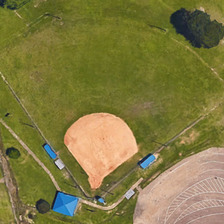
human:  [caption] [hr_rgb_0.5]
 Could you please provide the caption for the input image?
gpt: several green trees are near a baseball field .

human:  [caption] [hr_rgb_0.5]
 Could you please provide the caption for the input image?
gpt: several green trees are near a baseball field .

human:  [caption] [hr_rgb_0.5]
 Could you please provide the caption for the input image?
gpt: several green trees are near a baseball field .

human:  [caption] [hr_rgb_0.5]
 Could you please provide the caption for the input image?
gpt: several green trees are near a baseball field .

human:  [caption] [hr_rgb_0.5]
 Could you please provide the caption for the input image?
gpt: several green trees are near a baseball field .